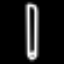
Label: pencil